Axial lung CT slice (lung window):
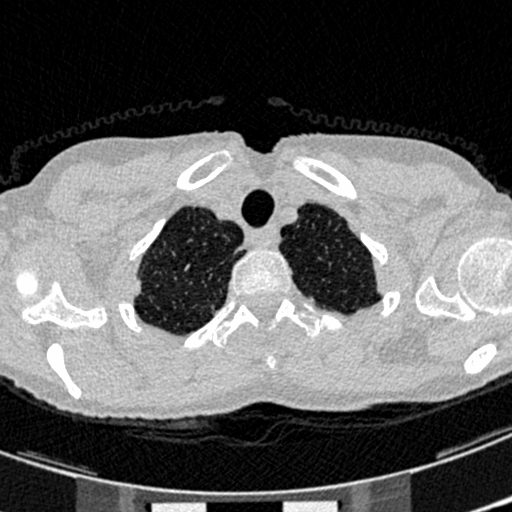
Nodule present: no